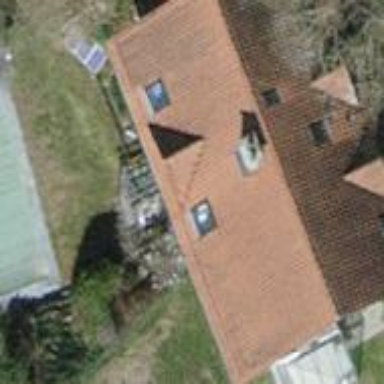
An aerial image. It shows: Detached building with tiled roof.